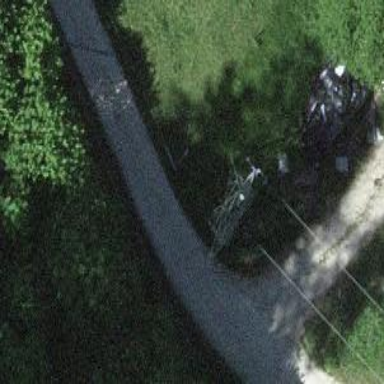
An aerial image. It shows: Utility pole as the man-made structure.